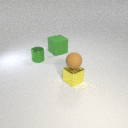
small green metal cylinder behind small yellow metal cube